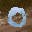
Label: 0